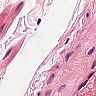
Metastatic tissue present: no